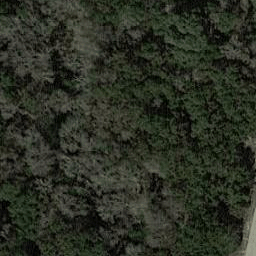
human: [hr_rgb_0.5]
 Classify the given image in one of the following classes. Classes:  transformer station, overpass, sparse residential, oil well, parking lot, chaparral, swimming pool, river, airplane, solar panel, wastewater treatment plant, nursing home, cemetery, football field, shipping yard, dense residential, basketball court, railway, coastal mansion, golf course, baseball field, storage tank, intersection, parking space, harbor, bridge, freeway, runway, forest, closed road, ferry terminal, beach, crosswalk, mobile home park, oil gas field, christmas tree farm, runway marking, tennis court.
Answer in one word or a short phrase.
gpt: forest